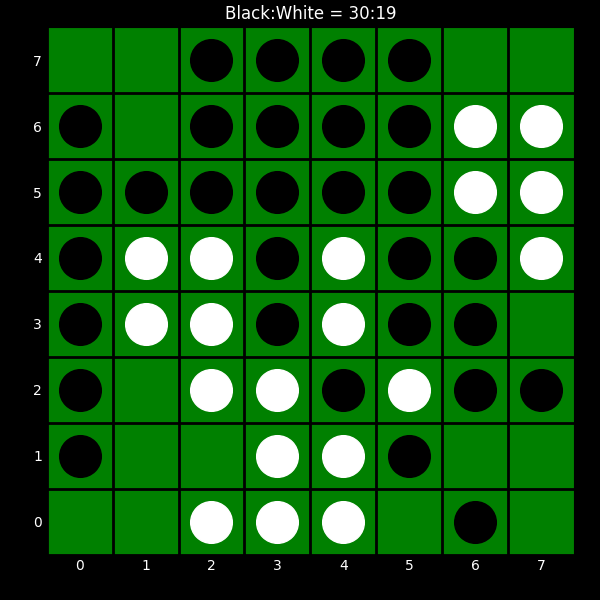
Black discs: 30
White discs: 19